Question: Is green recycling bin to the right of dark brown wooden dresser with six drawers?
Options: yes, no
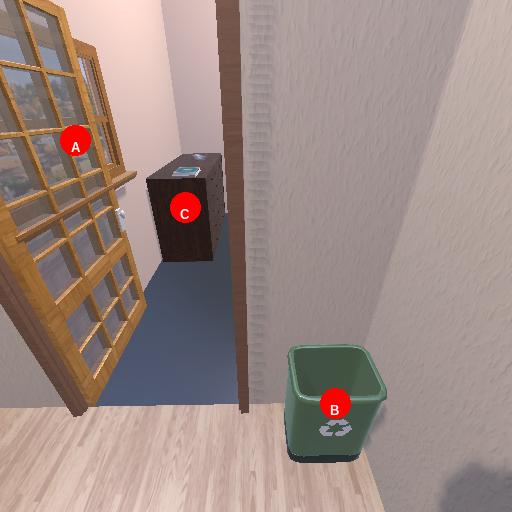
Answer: yes